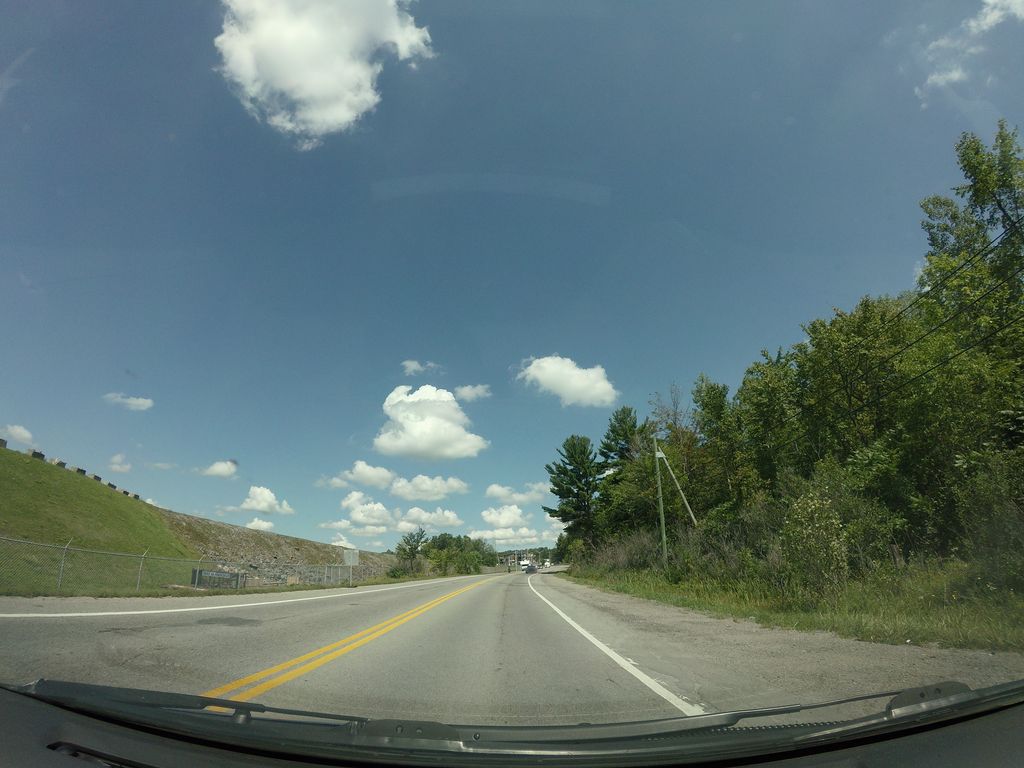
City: ottawa-gatineau